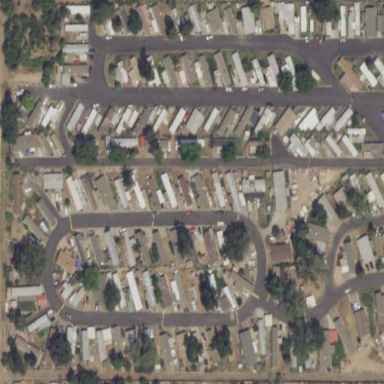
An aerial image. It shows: Residential area designated as trailer park.